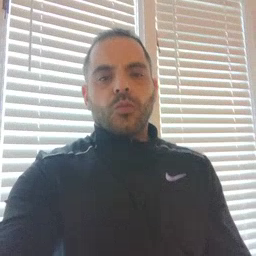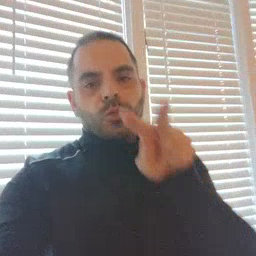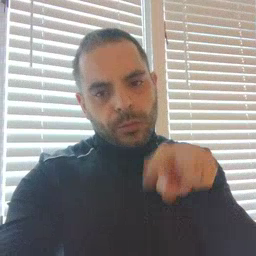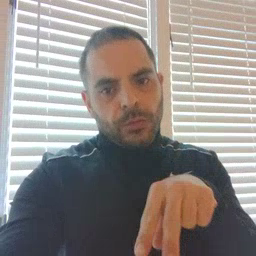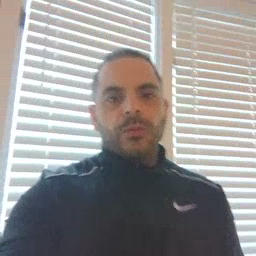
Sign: read